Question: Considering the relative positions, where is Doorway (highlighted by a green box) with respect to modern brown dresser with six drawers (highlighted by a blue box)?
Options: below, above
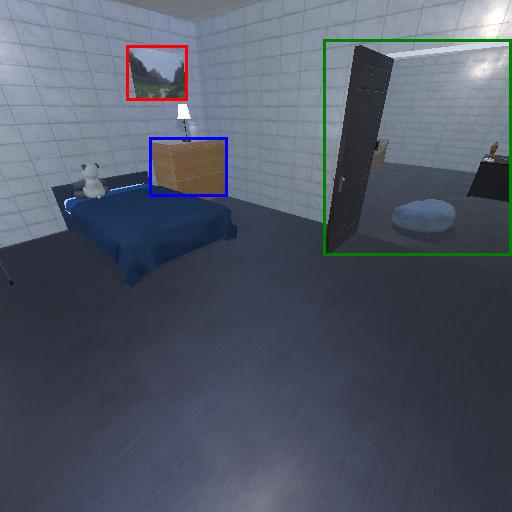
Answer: below